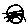
Label: cat